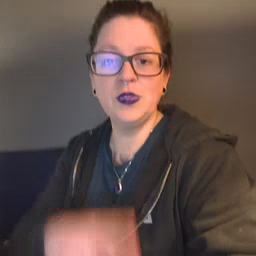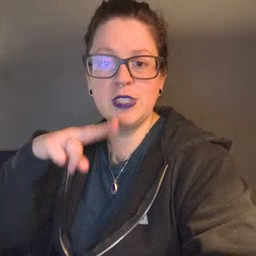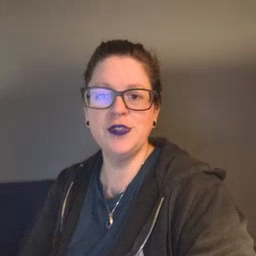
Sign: chair